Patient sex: M
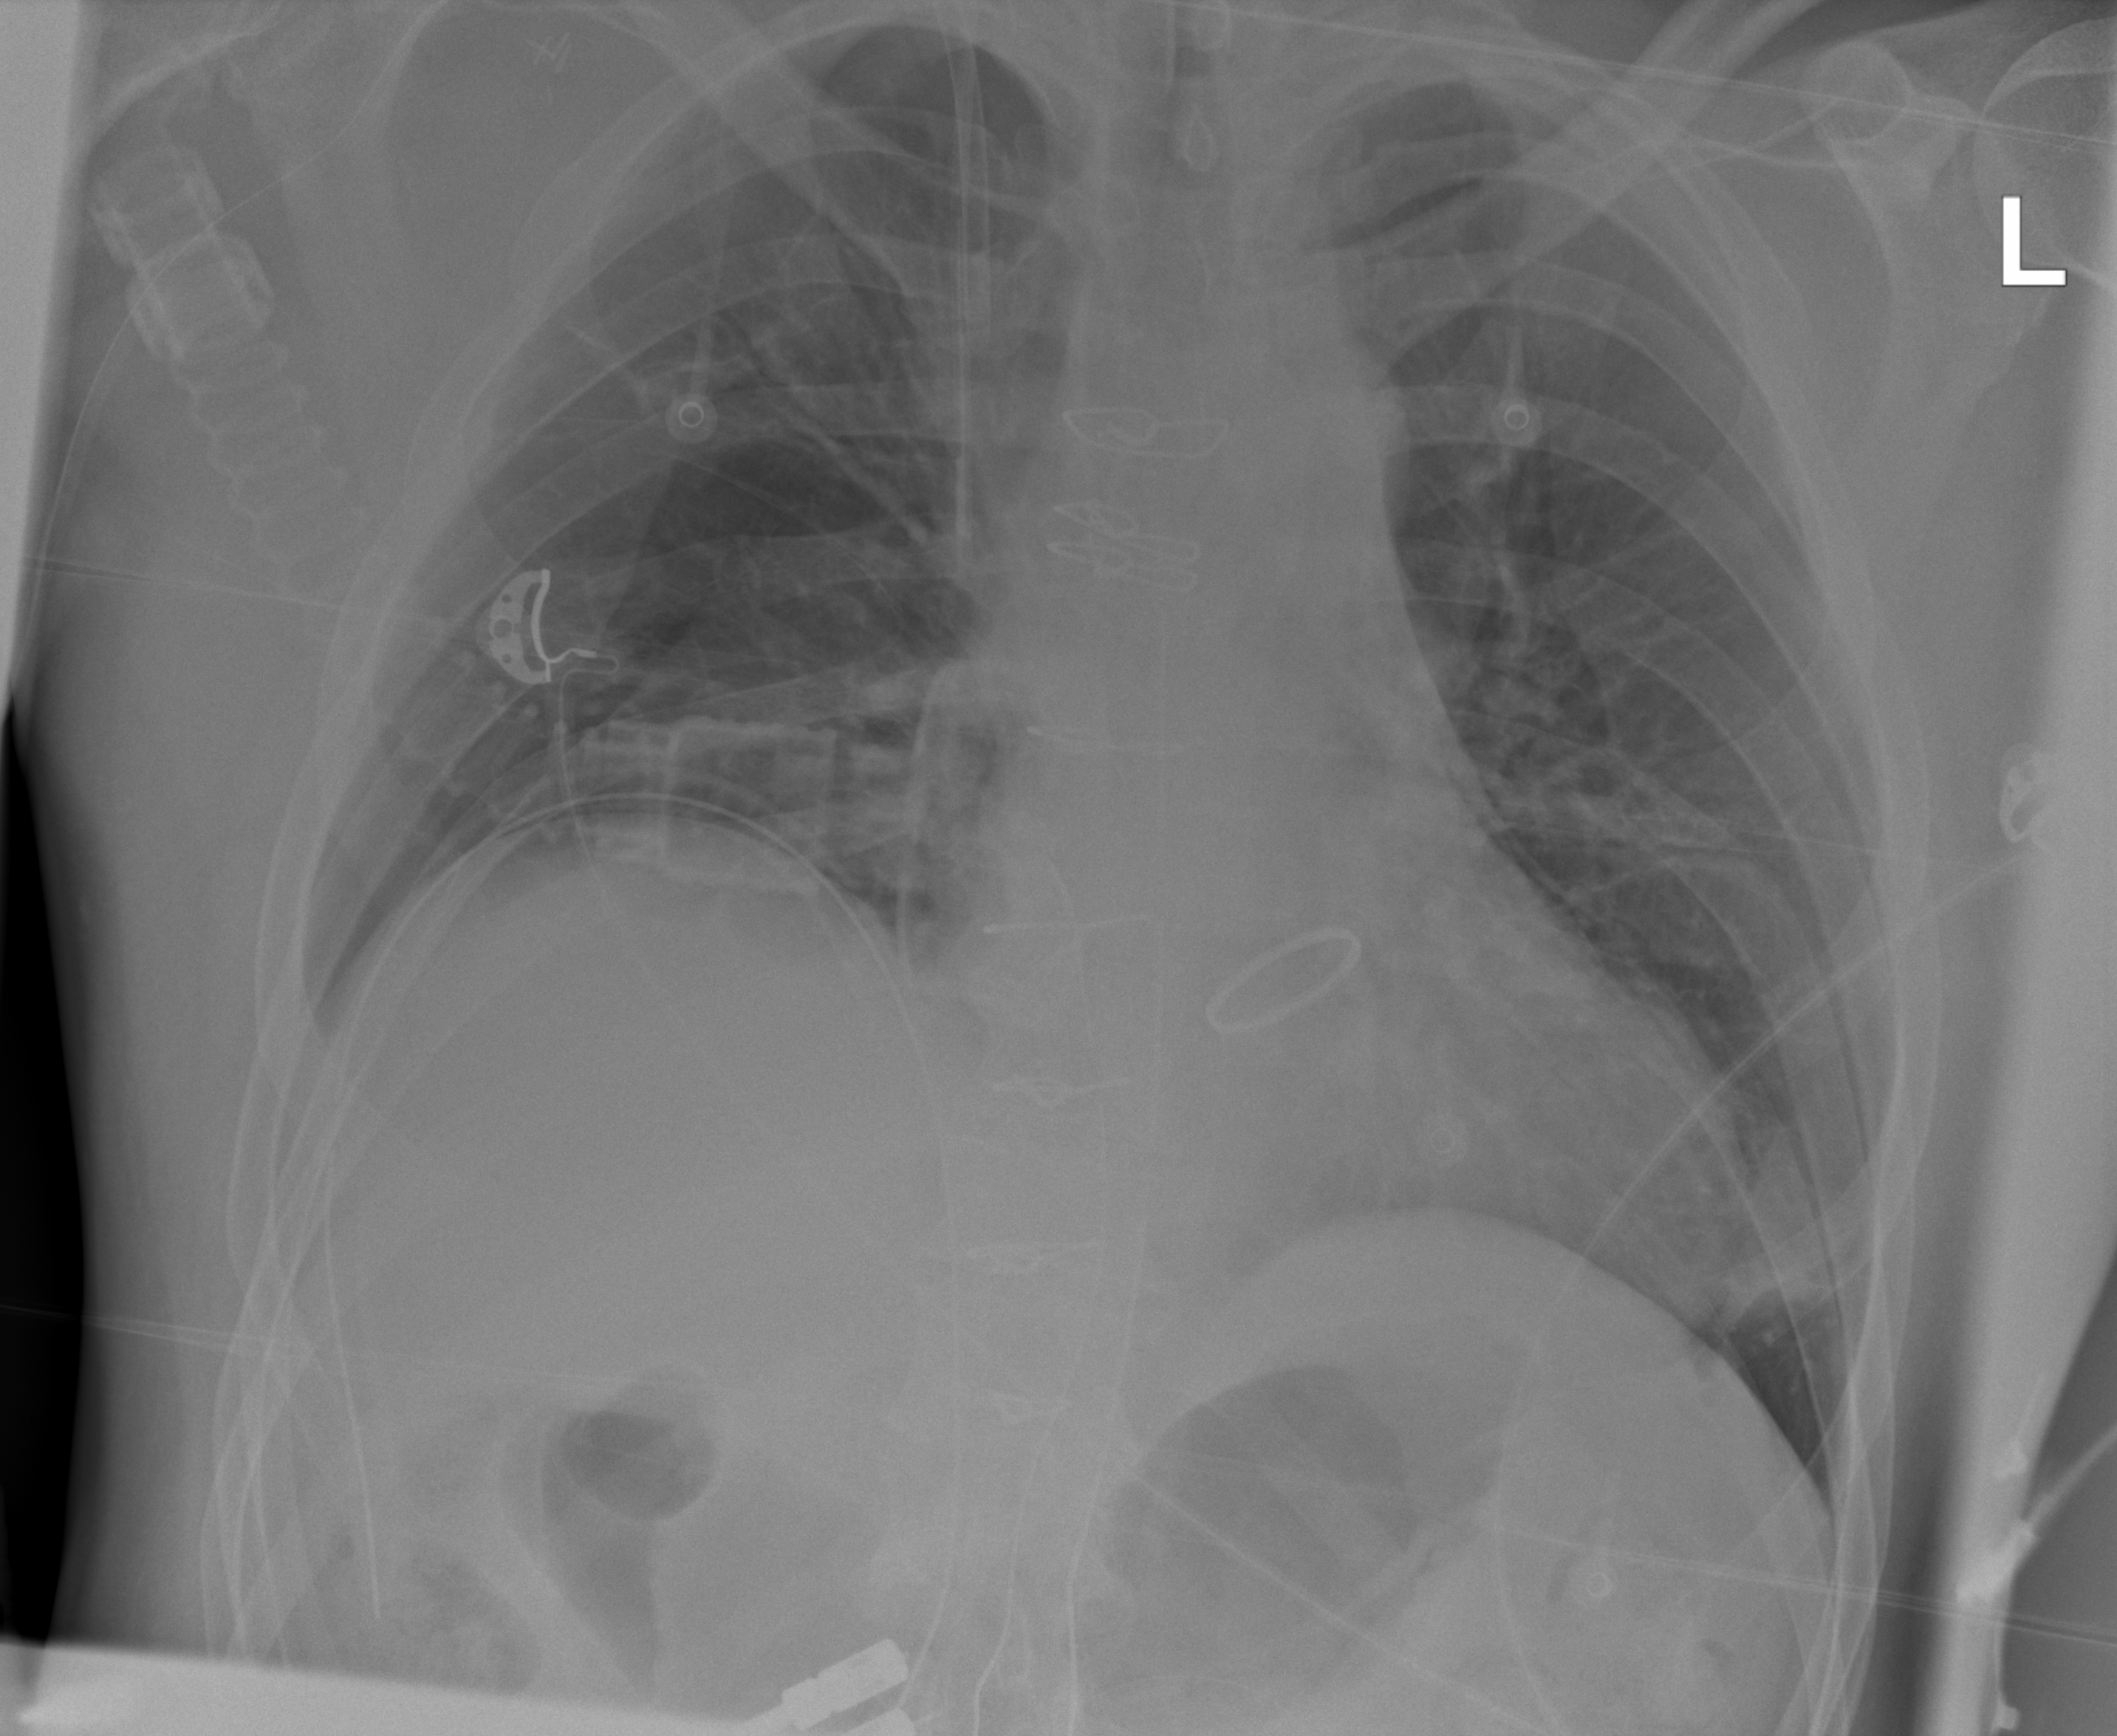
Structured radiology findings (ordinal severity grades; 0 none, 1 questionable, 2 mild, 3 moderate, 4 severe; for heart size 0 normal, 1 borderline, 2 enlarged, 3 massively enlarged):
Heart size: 1
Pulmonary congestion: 2
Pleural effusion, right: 0
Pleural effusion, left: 0
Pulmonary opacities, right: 1
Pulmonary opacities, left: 1
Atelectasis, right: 2
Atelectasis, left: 2